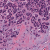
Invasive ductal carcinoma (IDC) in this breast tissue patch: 1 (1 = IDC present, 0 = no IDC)